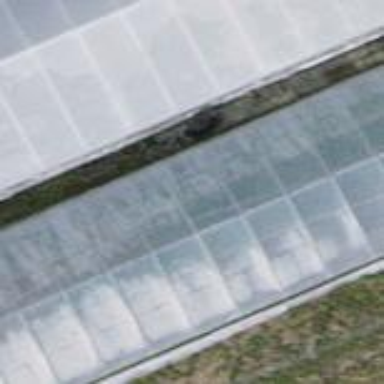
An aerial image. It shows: Greenhouse.